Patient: sex F, age 56
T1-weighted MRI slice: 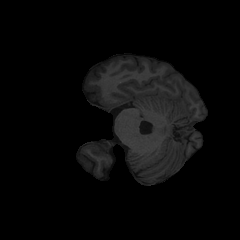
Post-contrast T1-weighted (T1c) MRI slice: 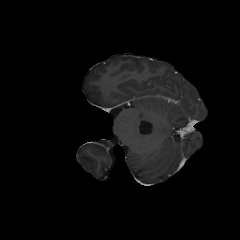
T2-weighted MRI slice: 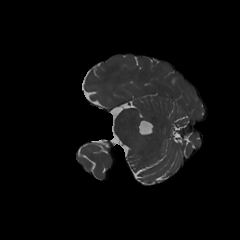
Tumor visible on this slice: yes
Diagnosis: Glioblastoma, IDH-wildtype
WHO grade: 4